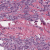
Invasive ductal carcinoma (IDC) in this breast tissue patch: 1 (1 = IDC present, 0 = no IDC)